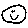
Label: smiley face